Question: I'm trying (in vain) to add margins to my ListView items. I have tried adding margin values to my RelativeLayout below but no matter what I do all I seem to get is a 1px line between each item.
What I really would like is to have rounded corners on each item, a 1px black border and a 3-5px margin left, top, and right but right now I'll settle for just a margin around each item :-)
How do I achieve my goals? Just the margin for now... ;-)
Here's what I have:
I have updated the xml below removing main layout and fragment layout. I have also updated the ListView item layout to what I have now which is closer to what I want but still not perfect. Screenshot added as well
listview item layout xml
'''
<RelativeLayout xmlns:android="http://schemas.android.com/apk/res/android"
android:layout_width="fill_parent"
android:layout_height="wrap_content"
android:paddingLeft="@dimen/matchMargin"
android:paddingRight="@dimen/matchMargin"
android:paddingTop="@dimen/matchMargin" >
<RelativeLayout
android:layout_width="wrap_content"
android:layout_height="wrap_content"
android:background="#cfcfcfcf" >
<include
android:id="@+id/matchKampstart"
layout="@layout/kampstart_layout" />
<LinearLayout
android:layout_width="wrap_content"
android:layout_height="wrap_content"
android:layout_below="@id/matchKampstart"
android:layout_marginTop="@dimen/belowKampstartMargin" >
<ImageView
android:id="@+id/tournamentImageView"
android:layout_width="wrap_content"
android:layout_height="wrap_content"
android:layout_gravity="center_vertical"
android:layout_marginRight="2dp"
android:adjustViewBounds="true"
android:contentDescription="@string/tournamentImageViewContentDescription"
android:gravity="left"
android:src="@drawable/sofabold_launcher" />
<ImageView
android:id="@+id/homeTeamImageView"
android:layout_width="wrap_content"
android:layout_height="wrap_content"
android:layout_gravity="center_vertical"
android:layout_marginRight="2dp"
android:adjustViewBounds="true"
android:contentDescription="@string/homeTeamImageViewContentDescription"
android:src="@drawable/sofabold_launcher" />
<TextView
android:id="@+id/homeTeam"
android:layout_width="wrap_content"
android:layout_height="wrap_content"
android:layout_gravity="center_vertical"
android:layout_marginRight="2dp"
android:text="@string/home"
android:textSize="14sp"
android:textStyle="bold" />
<TextView
android:id="@+id/dash"
android:layout_width="wrap_content"
android:layout_height="wrap_content"
android:layout_gravity="center_vertical"
android:layout_marginRight="2dp"
android:gravity="center"
android:text="@string/dash"
android:textSize="12sp"
android:textStyle="bold" />
<ImageView
android:id="@+id/awayTeamImageView"
android:layout_width="wrap_content"
android:layout_height="wrap_content"
android:layout_gravity="center_vertical"
android:layout_marginRight="2dp"
android:adjustViewBounds="true"
android:contentDescription="@string/awayTeamImageViewContentDescription"
android:src="@drawable/sofabold_launcher" />
<TextView
android:id="@+id/awayTeam"
android:layout_width="wrap_content"
android:layout_height="wrap_content"
android:layout_gravity="center_vertical"
android:gravity="center"
android:text="@string/away"
android:textSize="14sp"
android:textStyle="bold" />
</LinearLayout>
<LinearLayout
android:layout_width="wrap_content"
android:layout_height="wrap_content"
android:layout_alignParentRight="true"
android:layout_below="@id/matchKampstart"
android:layout_marginTop="@dimen/belowKampstartMargin" >
<ImageView
android:id="@+id/tvChannelImageView"
android:layout_width="wrap_content"
android:layout_height="wrap_content"
android:adjustViewBounds="false"
android:contentDescription="@string/tvChannelImageViewContentDescription"
android:gravity="right"
android:src="@drawable/sofabold_launcher" />
</LinearLayout>
</RelativeLayout>
</RelativeLayout>
'''
This gives me the following where you'll notice a very small line to the right and left for each item. That I would also like to get rid of.

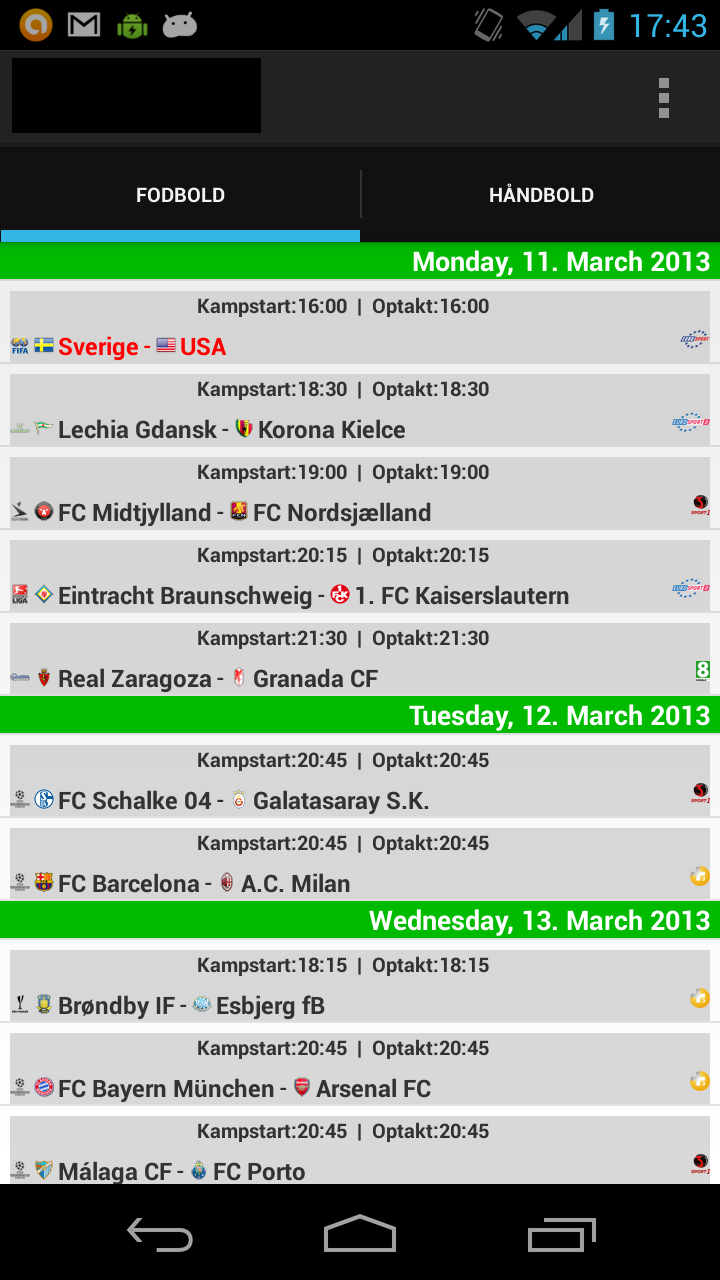
Answer: I'm not great with layouts, but I have noticed in the past that ListView rows often ignore LayoutParams. I have no idea where this happens or if it's possible to override, I do know you can easily work around it by adding another layout:
'''
<LinearLayout xmlns:android="http://schemas.android.com/apk/res/android"
android:layout_width="match_parent"
android:layout_height="?android:attr/listPreferredItemHeight"
android:background="#990000ff" >
<LinearLayout
android:layout_width="match_parent"
android:layout_height="match_parent"
android:layout_marginRight="10dp"
android:layout_marginTop="10dp"
android:background="#9900ff00"
android:paddingLeft="10dp" >
<TextView
android:id="@+id/text"
android:layout_width="match_parent"
android:layout_height="match_parent"
android:background="#99ff0000" />
</LinearLayout>
</LinearLayout>
'''
Typically layouts that only have one child can be removed, but as you can see this one serves a purpose:

The outer-most layout is blue, the TextView is red, and the green is the extra layout that allows you to add some extra spacing. Notice the difference between padding (the green on the left) and margin (no green on the right). You have clearly stated that you want to use margins ('android:layout_margin') but your code clearly uses padding ('android:padding') so I included both.